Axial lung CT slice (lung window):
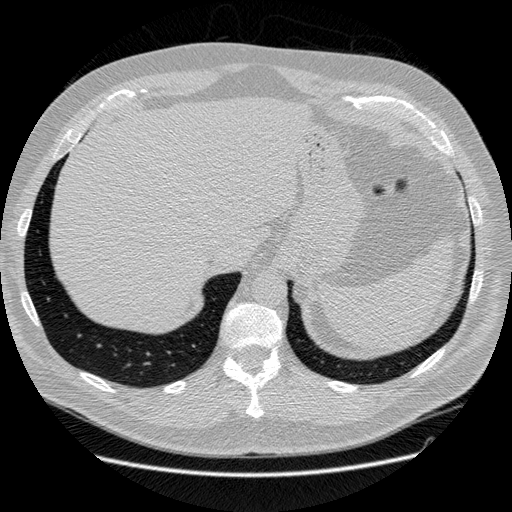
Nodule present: no